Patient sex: F
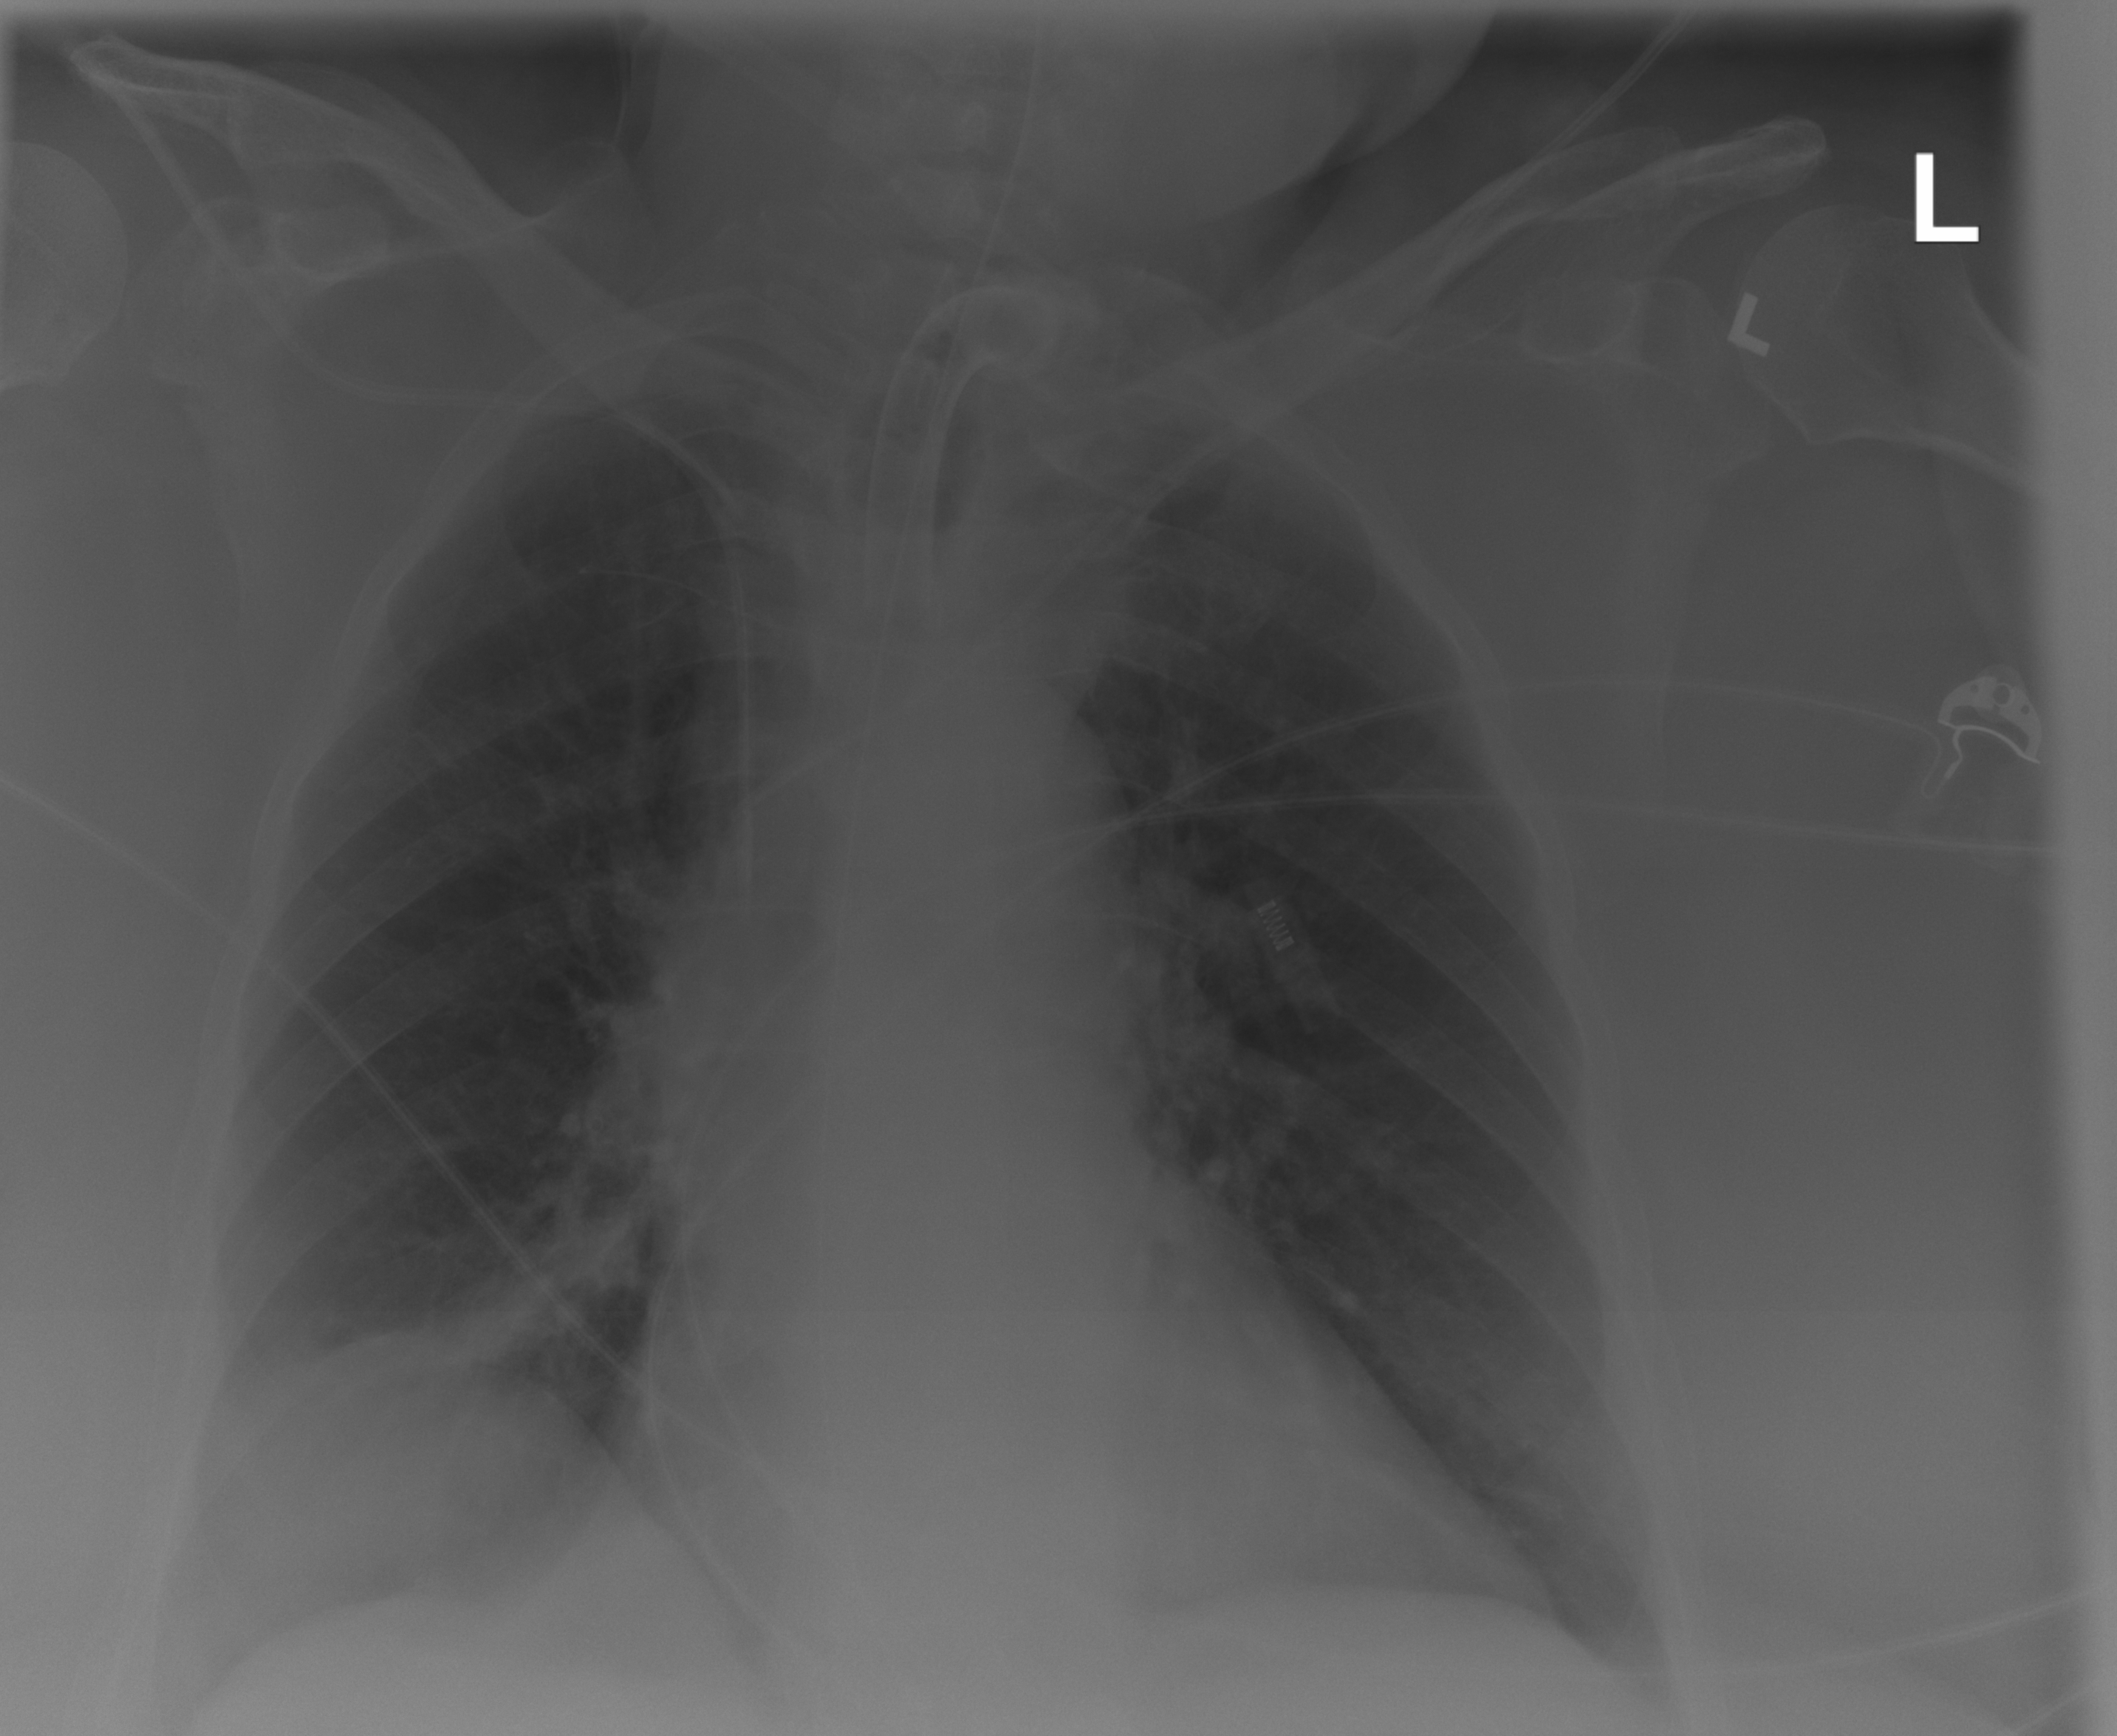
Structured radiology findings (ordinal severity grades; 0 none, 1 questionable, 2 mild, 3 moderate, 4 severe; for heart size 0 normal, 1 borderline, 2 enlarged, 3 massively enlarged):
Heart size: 2
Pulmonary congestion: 0
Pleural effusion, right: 2
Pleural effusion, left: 0
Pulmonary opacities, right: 1
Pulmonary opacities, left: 0
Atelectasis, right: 3
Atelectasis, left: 0